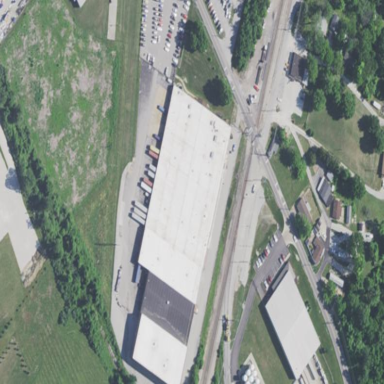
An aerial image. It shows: Industrial building that serves as factory.